Question: I am trying to display sections and rows correctly for my 'uiTableView'.
I have had great help from one contributor and am fairly close to fixing my issue. The Issue can be seen <URL>. Its not far off being right, its just the sections that need to be sorted.
It is repeating the section titles instead of only showing it once. Im not sure exactly how to fix this.
'''
// Find out the path of recipes.plist
NSString *path = [[NSBundle mainBundle] pathForResource:@"lawpolice" ofType:@"plist"];
// Load the file content and read the data into arrays
self.dataArray = [NSArray arrayWithContentsOfFile:path];
//Sort the array by section
self.sortedArray = [self.dataArray sortedArrayUsingDescriptors:@[
[NSSortDescriptor sortDescriptorWithKey:@"Section" ascending:YES],
[NSSortDescriptor sortDescriptorWithKey:@"Title" ascending:YES]]];
self.temp = [[NSMutableDictionary alloc] init];
for (NSDictionary *dict in self.sortedArray) {
NSMutableArray *array = self.temp[dict[@"Section"]];
// No items with the same section key stored yet, so we need to initialize a new array.
if (array == NULL) {
array = [[NSMutableArray alloc] init];
}
// Store the title in the array.
[array addObject:dict[@"Title"]];
// Save the array as the value for the section key.
[self.temp setObject:array forKey:dict[@"Section"]];
}
self.policePowers = [self.temp copy]; // copy returns an immutable copy of temp.
//Section for sorting
self.sectionArray = [self.sortedArray valueForKeyPath:@"Section"];
NSLog(@"%@", self.sectionArray);
//Title
self.namesArray = [self.sortedArray valueForKeyPath:@"Title"];
//Offence
self.offenseArray = [self.sortedArray valueForKeyPath:@"Offence"];
//Points to Prove
self.ptpArray = [self.sortedArray valueForKeyPath:@"PTP"];
//Action
self.actionsArray = [self.sortedArray valueForKeyPath:@"Actions"];
//Notes
self.notesArray = [self.sortedArray valueForKeyPath:@"Notes"];
//Legislation
self.legislationArray = [self.sortedArray valueForKeyPath:@"Legislation"];
//PNLD
self.pnldArray = [self.sortedArray valueForKeyPath:@"PNLD"];
//Image
self.imageString = [self.sortedArray valueForKeyPath:@"image"];
'''

'''
- (NSString *)tableView:(UITableView *)tableView titleForHeaderInSection:(NSInteger)section
{
return [self.sectionArray objectAtIndex:section];
}
'''
'''
- (NSInteger)numberOfSectionsInTableView:(UITableView *)tableView
{
return [self.policePowers count];
}
'''
'''
- (NSInteger)tableView:(UITableView *)tableView numberOfRowsInSection:(NSInteger)section
{
NSArray *sectionrows = self.policePowers[self.sectionArray[section]];
return [sectionrows count];
}
'''
To be clear, if two items have the same Section value, I want to automatically group them into an array and have that array mapped to the Section value at the end
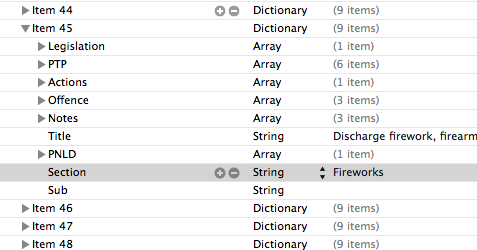
Answer: 'NSDictionary dictionaryWithObjects:forKeys:' basically loops through two arrays and maps the object in one array at the current index as the key for the object in the other array at the same index. When you're calling
'''
self.policePowers = [NSDictionary dictionaryWithObjects:self.namesArray forKeys:self.sectionArray];
'''
it therefore maps the items in 'self.sectionArray' as the keys for the items in 'self.namesArray'. Looking at your plist file, the "Title" keypath (which is mapped to 'self.namesArray') has a value of string, so your 'NSLog' results make sense, as 'self.namesArray' is an array of strings, not an array of arrays.
I'm not sure how you were supposed to get a result like
'''
"Alcohol: Licensing/Drive unfit" = {
"Drive/attempt to drive/in charge whilst unfit or over",
"Drive/attempt to drive/in charge whilst unfit or over",
"Drive/attempt to drive/in charge whilst unfit or over",
}
'''
Where is that array supposed to come from?
-- EDIT --
I don't think there's a concise way to accomplish what you want, so it'd have to be done manually. I haven't actually used '[NSArray arrayWithContentsOfFile:path]' before, so is 'self.dataArray' an array of dictionaries with each item representing one of the items in the plist (Item 44, Item 45, etc)? If so, you could do something like this:
'''
NSMutableDictionary *temp = [[NSMutableDictionary alloc] init];
for (NSDictionary *dict in self.dataArray) {
NSMutableArray *array = temp[dict[@"Section"]];
// No items with the same section key stored yet, so we need to initialize a new array.
if (array == null) {
array = [[NSMutableArray alloc] init];
}
// Store the title in the array.
[array addObject:dict[@"Title"]];
// Save the array as the value for the section key.
[temp setObject:array forKey:dict[@"Section"]];
}
self.policePowers = [temp copy]; // copy returns an immutable copy of temp.
'''
-- EDIT AGAIN --
The app crashes because 'self.policePowers' is an 'NSDictionary', not an 'NSArray'; thus it doesn't have an 'objectAtIndex:' method. If you're trying to get the section title, try this instead:
'''
return [self.sectionArray objectAtIndex:section];
'''
Furthermore, if you're working with a table view, I'd basically have 'self.sectionArray' sorted whichever way you like, then whenever I needed to populate data in each section, I would use 'self.policePowers[self.sectionArray[section]]' to return the array of titles mapped to that section title.
-- YET ANOTHER --
If you break it up into the following lines, where is the 'NSRangeException' thrown? If you 'NSLog', do the results match what you expect?
'''
NSString *title = self.sortedKeys[indexPath.section];
NSArray *array = self.policePowers[title];
NSString *value = array[indexPath.row];
'''